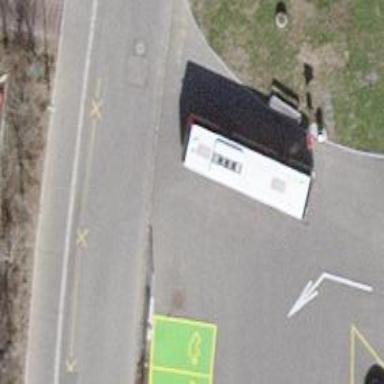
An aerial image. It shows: Public transport stop position.